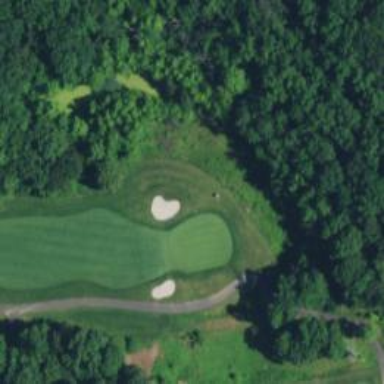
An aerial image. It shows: View of golf hole.